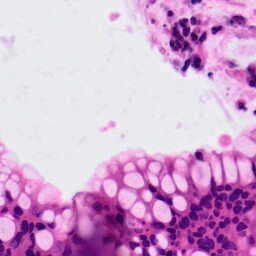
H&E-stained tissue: Colon